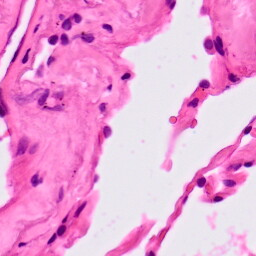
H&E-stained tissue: Lung